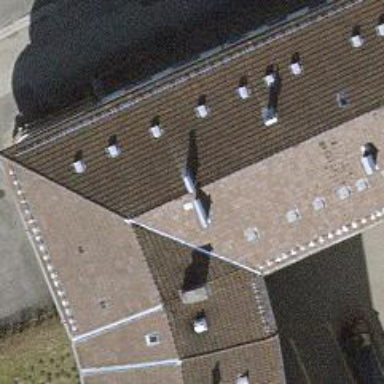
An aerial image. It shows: Building with ridge on the roof.